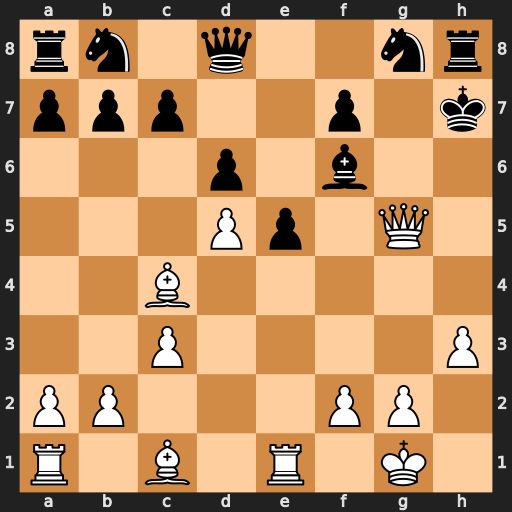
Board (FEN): rn1q2nr/ppp2p1k/3p1b2/3Pp1Q1/2B5/2P4P/PP3PP1/R1B1R1K1
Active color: w
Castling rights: -
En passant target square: -
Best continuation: Bd3+ e4 Bxe4#